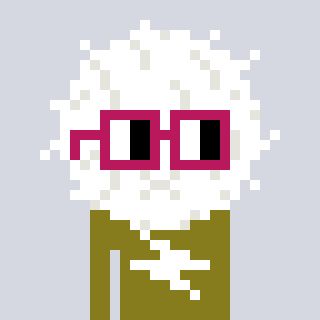
a pixel art character with square dark red glasses, a cottonball-shaped head and a gunk-colored body on a cool background